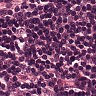
Metastatic tissue present: no